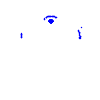
Particle: electron